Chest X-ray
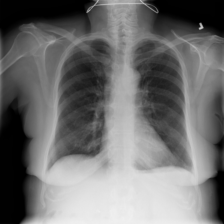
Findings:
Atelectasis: negative
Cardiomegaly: negative
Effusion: positive
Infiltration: positive
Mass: negative
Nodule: negative
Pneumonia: negative
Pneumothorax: negative
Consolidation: negative
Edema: negative
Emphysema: negative
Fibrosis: negative
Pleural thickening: negative
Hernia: negative